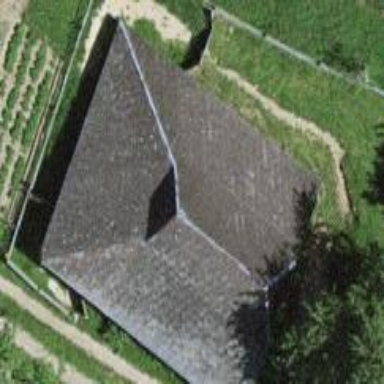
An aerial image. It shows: Barn.